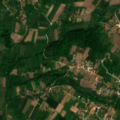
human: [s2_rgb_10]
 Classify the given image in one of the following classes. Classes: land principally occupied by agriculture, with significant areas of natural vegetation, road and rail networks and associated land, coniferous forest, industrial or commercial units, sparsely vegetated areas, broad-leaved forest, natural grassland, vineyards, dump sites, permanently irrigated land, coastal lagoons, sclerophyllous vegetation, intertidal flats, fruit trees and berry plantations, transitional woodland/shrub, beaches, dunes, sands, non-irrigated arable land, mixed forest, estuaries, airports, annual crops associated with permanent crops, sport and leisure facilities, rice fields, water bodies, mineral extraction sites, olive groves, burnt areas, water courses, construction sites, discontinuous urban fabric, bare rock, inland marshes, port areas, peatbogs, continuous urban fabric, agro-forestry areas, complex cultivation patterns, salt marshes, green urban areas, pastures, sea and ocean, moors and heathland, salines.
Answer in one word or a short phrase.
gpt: discontinuous urban fabric, complex cultivation patterns, land principally occupied by agriculture, with significant areas of natural vegetation